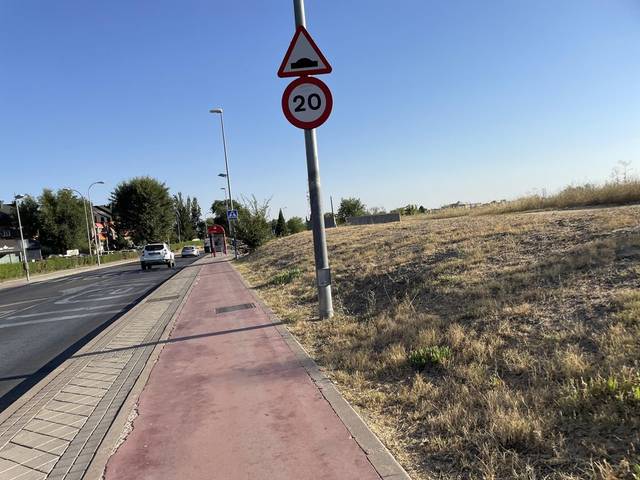
Region: Spain
Coordinates: 40.463, -3.87